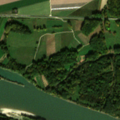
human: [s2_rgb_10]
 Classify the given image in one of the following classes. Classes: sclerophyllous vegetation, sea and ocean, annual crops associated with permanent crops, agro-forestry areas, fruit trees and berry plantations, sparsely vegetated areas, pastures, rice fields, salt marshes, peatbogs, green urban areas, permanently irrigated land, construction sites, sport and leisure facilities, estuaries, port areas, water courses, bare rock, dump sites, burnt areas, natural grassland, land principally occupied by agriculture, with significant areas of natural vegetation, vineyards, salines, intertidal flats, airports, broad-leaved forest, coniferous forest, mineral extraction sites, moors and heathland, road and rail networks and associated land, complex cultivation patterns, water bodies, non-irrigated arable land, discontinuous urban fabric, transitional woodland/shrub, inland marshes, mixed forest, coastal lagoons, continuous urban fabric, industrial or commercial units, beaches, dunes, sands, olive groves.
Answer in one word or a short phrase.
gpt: non-irrigated arable land, land principally occupied by agriculture, with significant areas of natural vegetation, broad-leaved forest, water courses